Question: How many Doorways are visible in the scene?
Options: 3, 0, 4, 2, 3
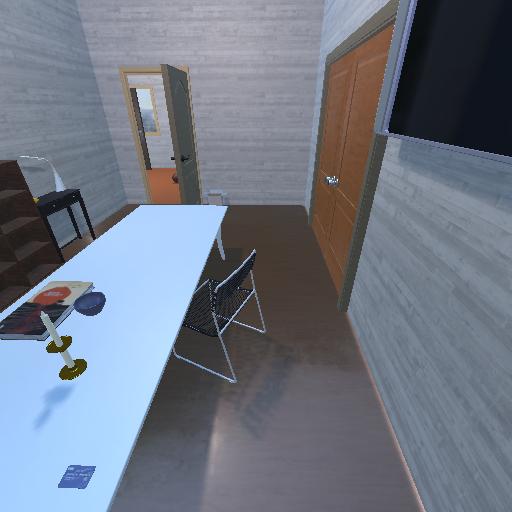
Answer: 3